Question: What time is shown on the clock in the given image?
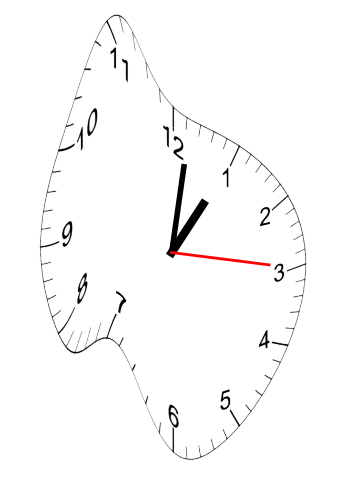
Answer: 01:01:15